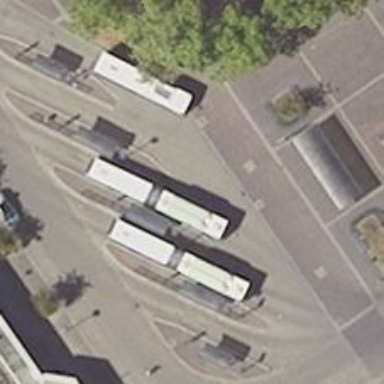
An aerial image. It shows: Bus station serving as public transport station.